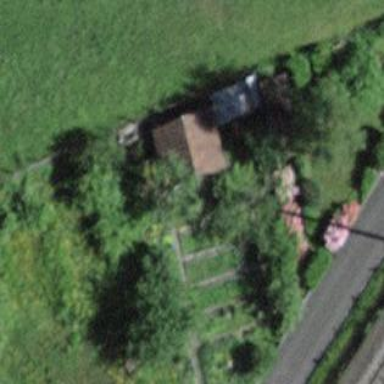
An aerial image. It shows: Shed building.